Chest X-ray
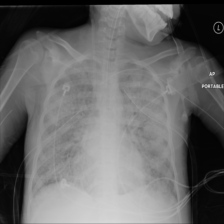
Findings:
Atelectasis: negative
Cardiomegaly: negative
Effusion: negative
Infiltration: negative
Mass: negative
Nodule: negative
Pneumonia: positive
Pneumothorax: negative
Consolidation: negative
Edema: positive
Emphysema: negative
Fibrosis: negative
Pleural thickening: negative
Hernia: negative